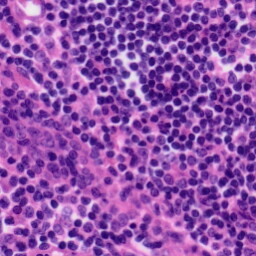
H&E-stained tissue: Tonsil